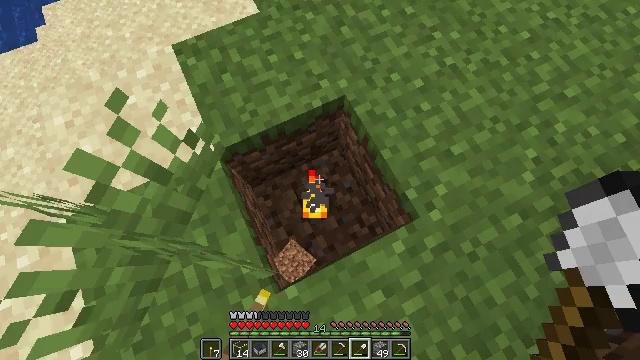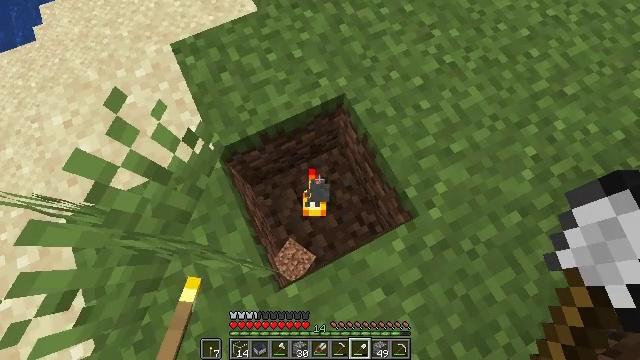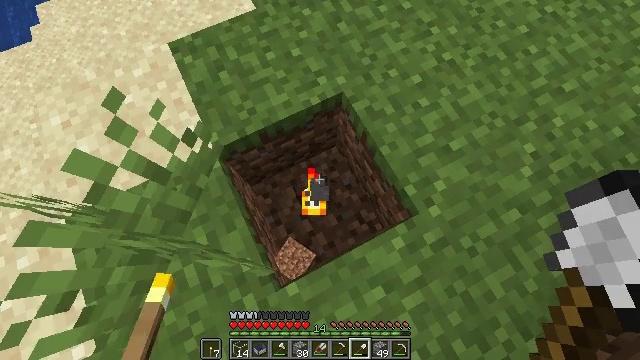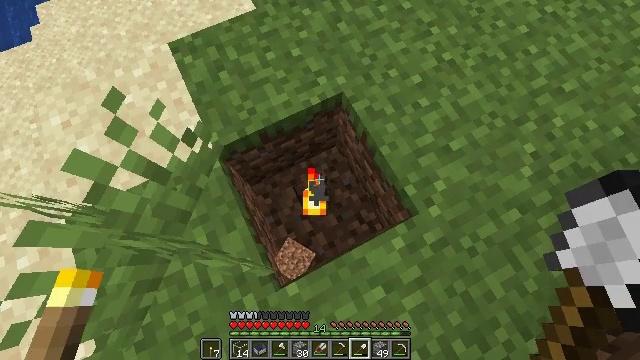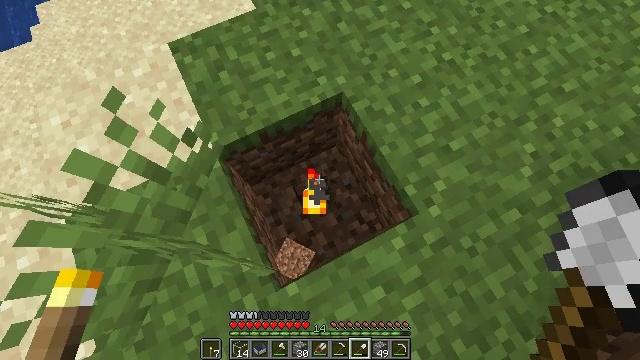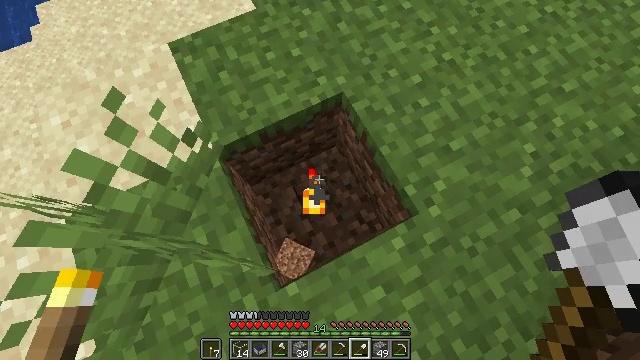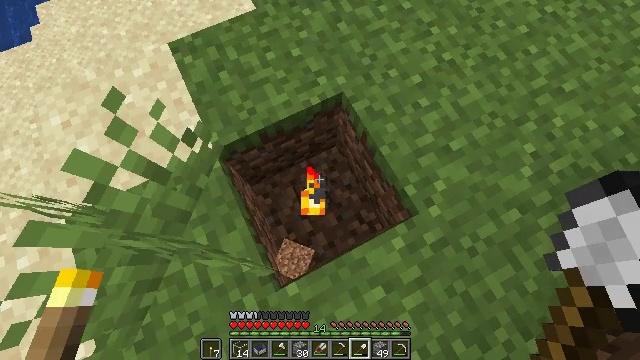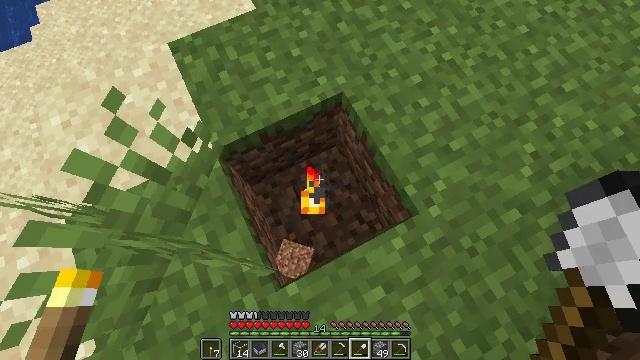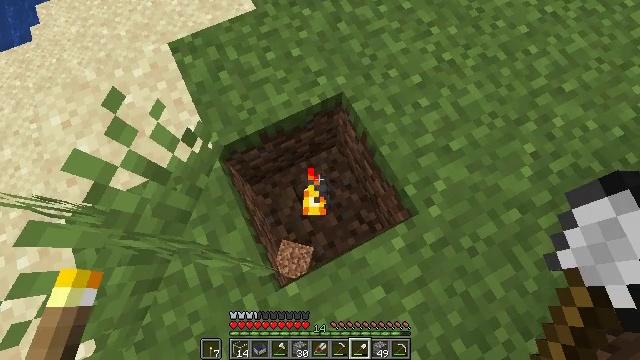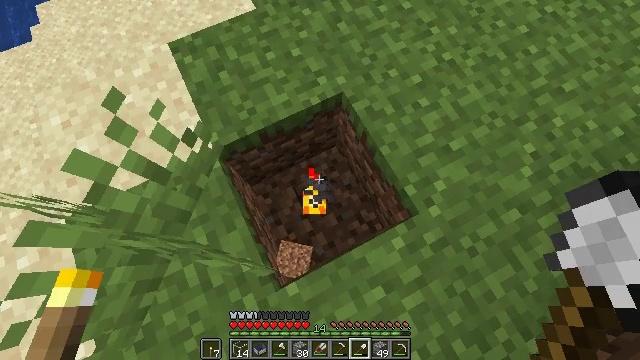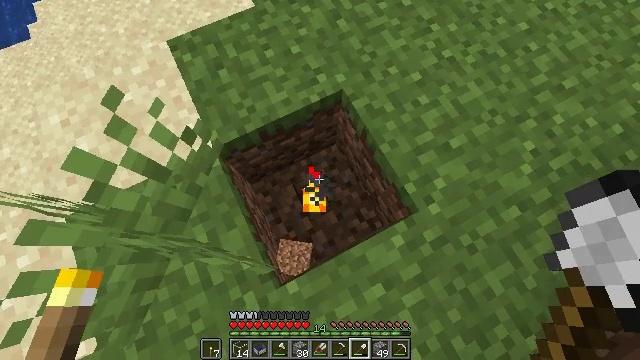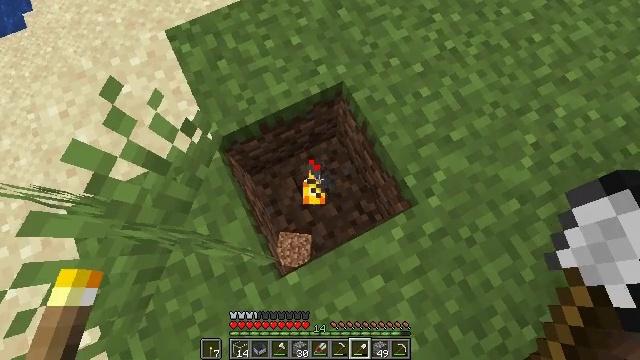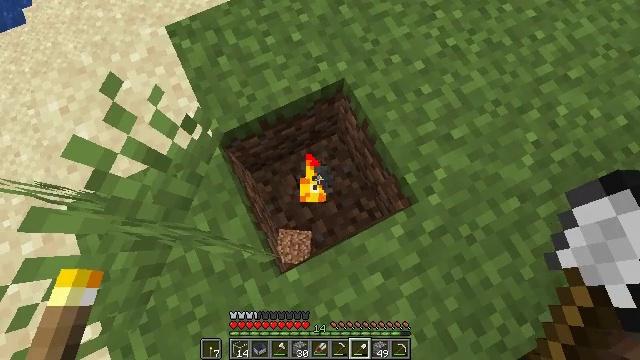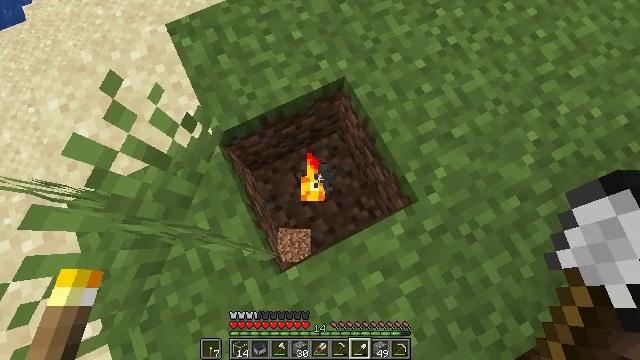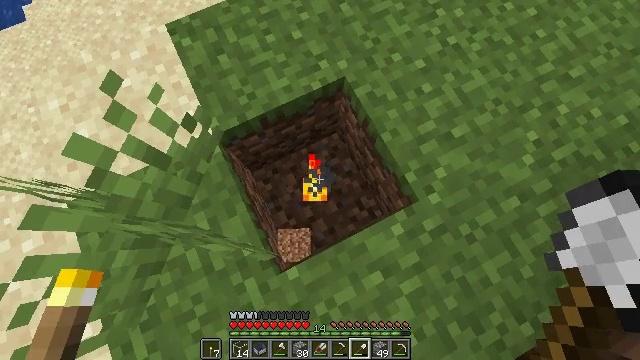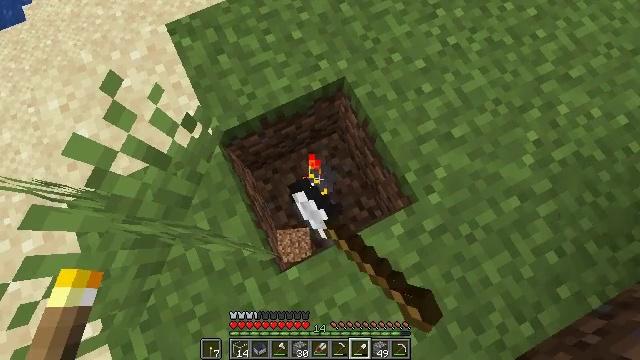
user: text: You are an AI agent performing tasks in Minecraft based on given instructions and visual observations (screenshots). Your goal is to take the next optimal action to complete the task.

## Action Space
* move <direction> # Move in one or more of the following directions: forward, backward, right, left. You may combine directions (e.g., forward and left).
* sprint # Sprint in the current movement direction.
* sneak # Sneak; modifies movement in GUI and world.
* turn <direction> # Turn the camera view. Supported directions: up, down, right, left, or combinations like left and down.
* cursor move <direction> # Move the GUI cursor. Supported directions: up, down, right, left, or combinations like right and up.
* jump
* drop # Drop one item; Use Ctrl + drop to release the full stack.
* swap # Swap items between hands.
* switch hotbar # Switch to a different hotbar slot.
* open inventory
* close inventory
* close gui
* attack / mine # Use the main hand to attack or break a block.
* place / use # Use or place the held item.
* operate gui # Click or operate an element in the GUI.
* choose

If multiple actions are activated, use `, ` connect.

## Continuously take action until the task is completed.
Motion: motion action
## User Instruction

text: Attack the torch to pick it up.
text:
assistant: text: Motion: no_op
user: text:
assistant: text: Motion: no_op
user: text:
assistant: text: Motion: no_op
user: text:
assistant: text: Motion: no_op
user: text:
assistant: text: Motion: no_op
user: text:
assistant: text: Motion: no_op
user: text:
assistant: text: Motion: no_op
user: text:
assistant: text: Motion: no_op
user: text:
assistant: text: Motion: no_op
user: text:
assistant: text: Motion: no_op
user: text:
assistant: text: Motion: turn down
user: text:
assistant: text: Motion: no_op
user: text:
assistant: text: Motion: no_op
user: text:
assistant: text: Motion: attack / mine
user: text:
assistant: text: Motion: attack / mine
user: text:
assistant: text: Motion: attack / mine
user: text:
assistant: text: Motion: attack / mine
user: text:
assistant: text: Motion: no_op
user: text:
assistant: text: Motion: no_op